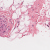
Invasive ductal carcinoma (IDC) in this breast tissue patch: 0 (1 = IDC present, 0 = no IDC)